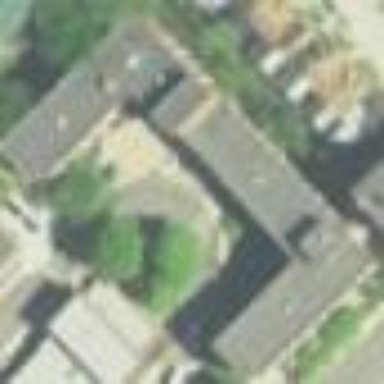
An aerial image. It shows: Dormitory building.